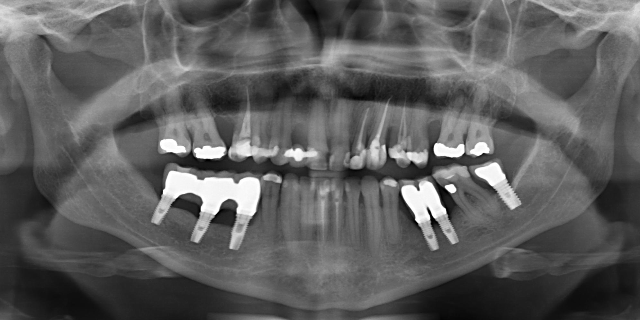
adult